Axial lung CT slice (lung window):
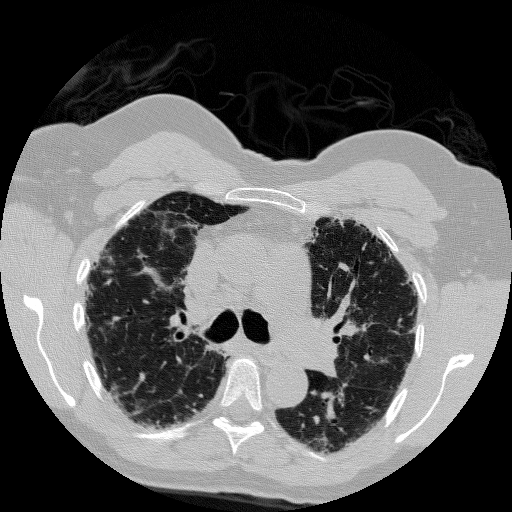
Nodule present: no